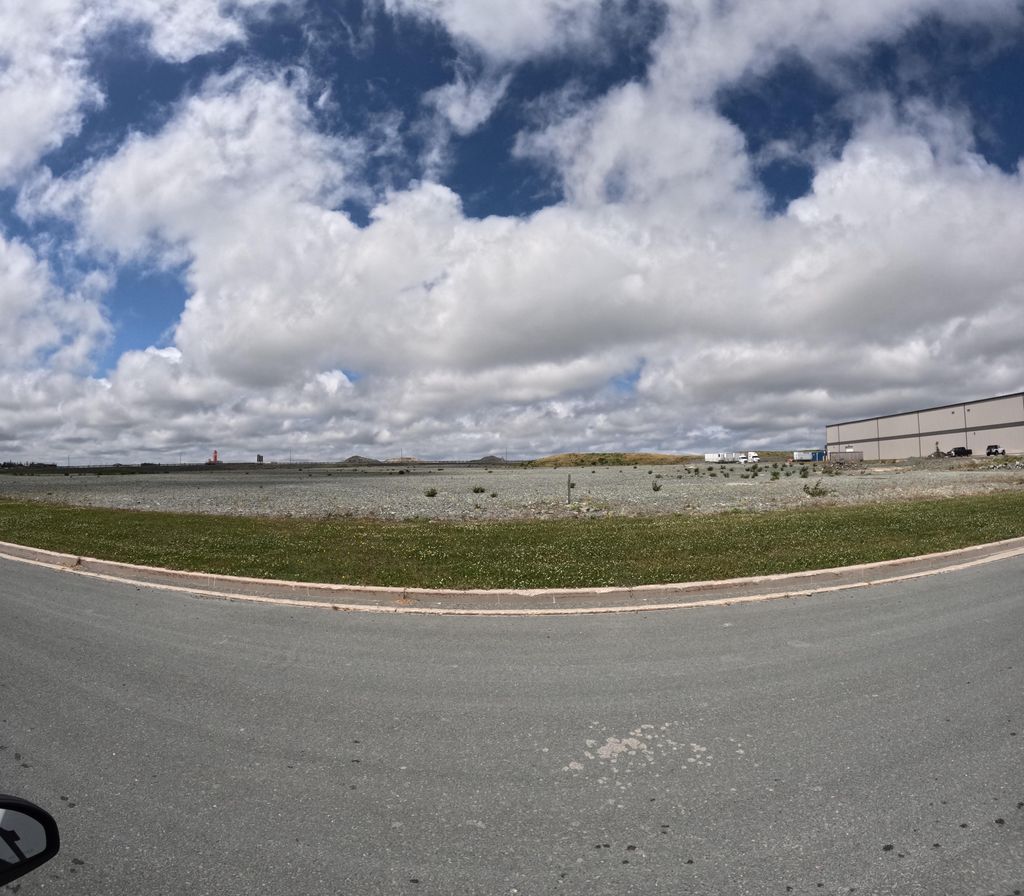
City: st_johns